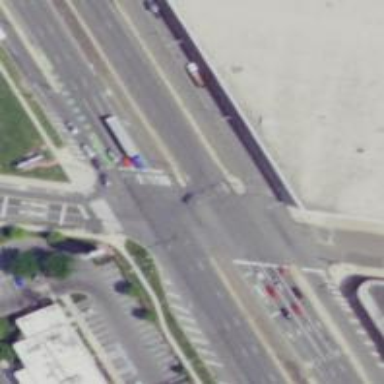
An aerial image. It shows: Marked road crossing.